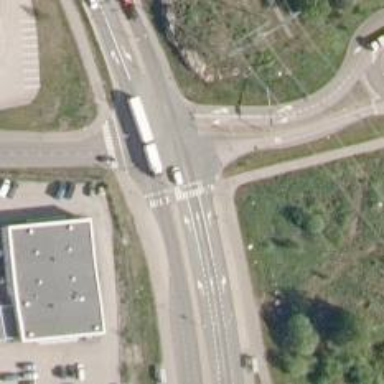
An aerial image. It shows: Zebra crossing on the road.